Question: Getting error ''Umbraco.Cms.Web.BendyContentList' does not contain a definition for 'Children''
While trying to use
'''
@inherits RenderViewPage
@using System.Web.Mvc.Html
@using Umbraco.Cms.Web;
@using Umbraco.Framework;
@using Umbraco.Framework.Persistence;
@{
ViewBag.Title = "FAQs";
Layout = "Layout.cshtml";
var accordionTitle = DynamicModel.Children.Where("NodeTypeAlias == "supportAccordion"");
var accordionItem = DynamicModel.Children.Where("NodeTypeAlias == "supportAccordionItem"");
}
<section class="support-wrapper">
<h1>Help & Frequently Asked Questions</h1>
<section class="questions">
@foreach (var item in accordionItem)
{
<h2>@accordionTitle.title</h2>
<h3><a href="#">@item.question</a></h3>
<div>
<p>@item.answer</p>
</div>
}
</section><!-- end questions -->
</section><!-- end section wrapper -->
'''
I've looked at <URL> But still not working.
My Umbraco tree looks like the following. I've put the Document Type name in Red.

There's not much documentation out on Umbraco 5 yet as it was recently released. Does anyone know what could be the issue?
Thanks!
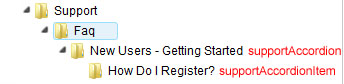
Answer: I think you're running on an older release than the RTM, as BendyContentList was removed from the codebase and the code you have should work fine.
Could you check the version you're running? This can be done by checking the About button the top right corner of the backoffice.